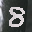
Label: 8